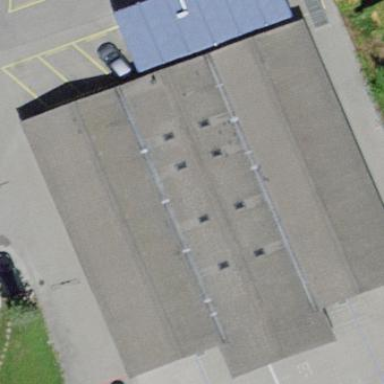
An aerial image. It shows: School building.